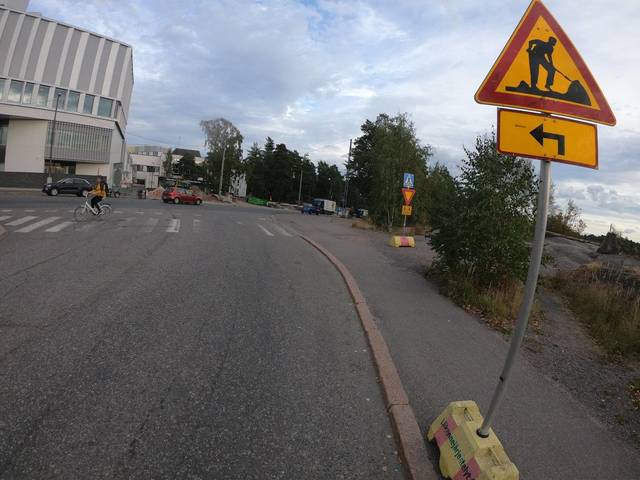
Region: Finland
Coordinates: 60.187, 24.904